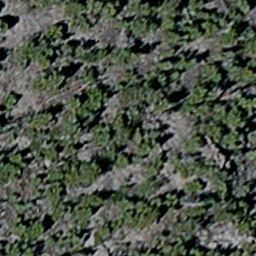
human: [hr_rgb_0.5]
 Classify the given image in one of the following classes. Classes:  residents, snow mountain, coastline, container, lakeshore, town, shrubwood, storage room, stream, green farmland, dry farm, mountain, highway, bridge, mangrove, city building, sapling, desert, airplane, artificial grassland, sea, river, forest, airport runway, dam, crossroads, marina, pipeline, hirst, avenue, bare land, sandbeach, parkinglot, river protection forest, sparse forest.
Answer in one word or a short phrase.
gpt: sparse forest